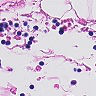
Metastatic tissue present: no